Question: I am working on android ListView and i am getting one issue.I created one list view into the XML file and i want to use that list view into my . so basically what i want that when i click on than data is fetched from web service and after parsing, it will saved into the listview.and when i click on button than new window will be appear where i could see that list data.
'''
public class SearchData extends Activity {
EditText Keyword;
JSONParser jsonparser = new JSONParser();
ListView Datalist;
HorizontalScrollView VideoDatalist;
ArrayList<HashMap<String, String>> DataList;
ArrayList<HashMap<String, String>> VideoDataList;
JSONArray contacts = null;
private ProgressDialog pDialog;
ImageButton searchdata,InstallationView;
String Keyvalue = new String();
private static final String TAG_InnerText = "InnerText";
private static final String TAG_Title = "Title";
private static final String TAG_URL = "URL";
private static final String TAG_VIDEO_URL = "URL";
@Override
protected void onCreate(Bundle savedInstanceState) {
super.onCreate(savedInstanceState);
setContentView(R.layout.activity_search_data);
InstallationView=(ImageButton)findViewById(R.id.InstallationView);
Keyword = (EditText) findViewById(R.id.KeyData);
Datalist=(ListView)findViewById(R.layout.activity_installation);
VideoDatalist=(HorizontalScrollView)findViewById(R.id.Horizontallist);
searchdata=(ImageButton)findViewById(R.id.searchicon);
String Keyvalue = new String();
DataList = new ArrayList<HashMap<String, String>>();
VideoDataList = new ArrayList<HashMap<String, String>>();
searchdata.setOnClickListener(new View.OnClickListener() {
public void onClick(View v) {
new ReadData().execute();
}
});
InstallationView.setOnClickListener(new View.OnClickListener(){
public void onClick(View v)
{
startActivity(new Intent(SearchData.this, Installation.class));
}
});
}
public class ReadData extends AsyncTask<Void, Void, Void>
{
@Override
protected void onPreExecute() {
super.onPreExecute();
pDialog = new ProgressDialog(SearchData.this);
pDialog.setMessage("Please wait...");
pDialog.setCancelable(false);
pDialog.show();
}
protected Void doInBackground(Void... arg0) {
try{
Keyvalue=Keyword.getText().toString();
String Jsonstr = jsonparser.makeHttpRequest("http://10.47.93.26:8080/Search/api/Search/"+Keyvalue);
try {
if (Jsonstr != null) {
JSONArray jsonObj = new JSONArray (Jsonstr);
for (int i = 0; i < jsonObj.length(); i++) {
JSONObject c = jsonObj.getJSONObject(i);
String name = c.optString(TAG_Title);
String url = c.optString(TAG_URL);
HashMap<String, String> info = new HashMap<String, String>();
if( !name.isEmpty() )
{
info.put(TAG_Title, name);
}
else
{
info.put(TAG_Title,"User Manual");
}
if(url.contains("youtube"))
{
info.put(TAG_URL, url);
VideoDataList.add(info);
}
else
{
info.put(TAG_URL, url);
DataList.add(info);
}
}
}
else {
Log.e("ServiceHandler", "Couldn't get any data from the url");
}
}
catch (JSONException e) {
e.printStackTrace();
}
}
catch(Exception ex)
{
ex.printStackTrace();
}
return null;
}
@Override
protected void onPostExecute(Void result) {
super.onPostExecute(result);
if (pDialog.isShowing())
pDialog.dismiss();
SimpleAdapter adapter = new SimpleAdapter(
SearchData.this, DataList,
R.layout.list_item, new String[]
{
TAG_Title
}, new int[] {
R.id.InnerText });
Datalist.setAdapter(adapter);
}
}
}
'''
web service running and parsing code is running correctly. i am getting error at post method,so can you help me on this.

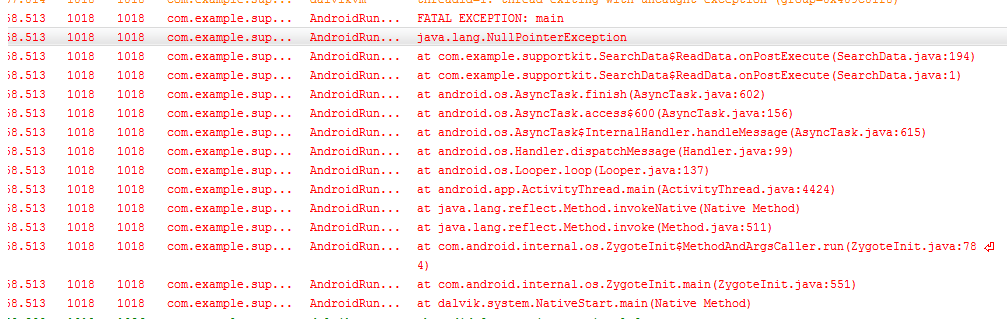
Answer: In the 'onCreate(...)' method of your SearchData 'Activity', the following can never work and will always return 'null' (hence your NullPointerException)...
'''
Datalist=(ListView)findViewById(R.layout.activity_installation);
'''
Calling 'findViewById(...)' will only work for any UI elements which have been inflated when you called 'setContentView(...)'. In this case you used 'R.layout.activity_search_data' for your layout file which doesn't contain a 'ListView' with an id of 'R.layout.activity_installation' which is, by the way, a resource id of a layout file and not a resource id of a UI element.
The only way you can do what you need is to put your data as an extra into the 'Intent' you use when you call...
'''
startActivity(new Intent(SearchData.this, Installation.class));
'''
...when the Installation 'Activity' is created it will then need to get the data and create its own adapter.
EDIT: 'HashMap' is 'Serializable' and can be passed as an 'Intent' extra. Pass your DataList 'HashMap' as follows...
'''
Intent i = new Intent(SearchData.this, Installation.class);
i.putExtra("data_list", DataList);
startActivity(i);
'''
In the Installation 'Activity' you can then use...
'''
getIntent().getSerializableExtra("data_list");
'''